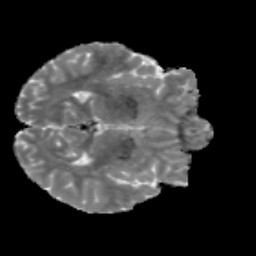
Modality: MD
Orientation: axial
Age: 26
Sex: male
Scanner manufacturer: siemens
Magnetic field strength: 3 T
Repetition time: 3.5 s
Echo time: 0.086 s